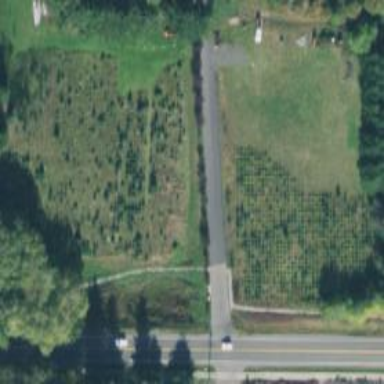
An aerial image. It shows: Plant nursery specializing in Christmas trees.